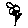
Label: flower